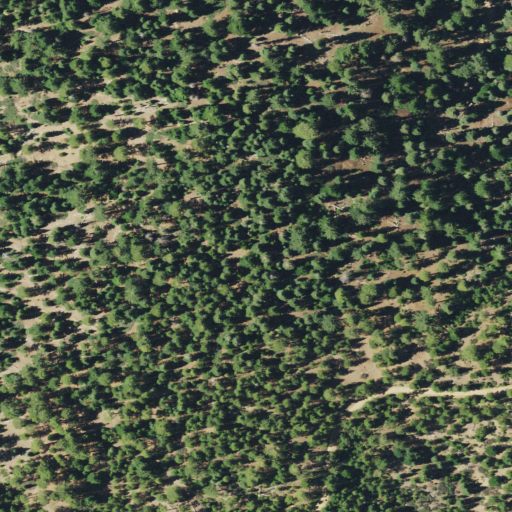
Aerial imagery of mountain in California named Goat Hill containing evergreen forest, grassland, open development, shrub, and mixed forest